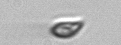
Label: Cryptophyta